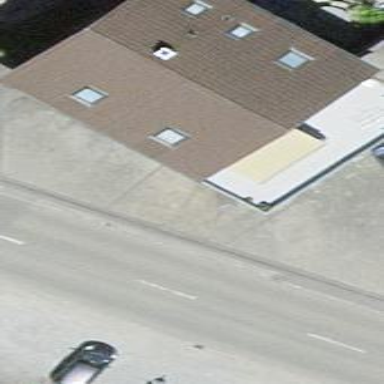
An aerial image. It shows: Residential building.